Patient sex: M
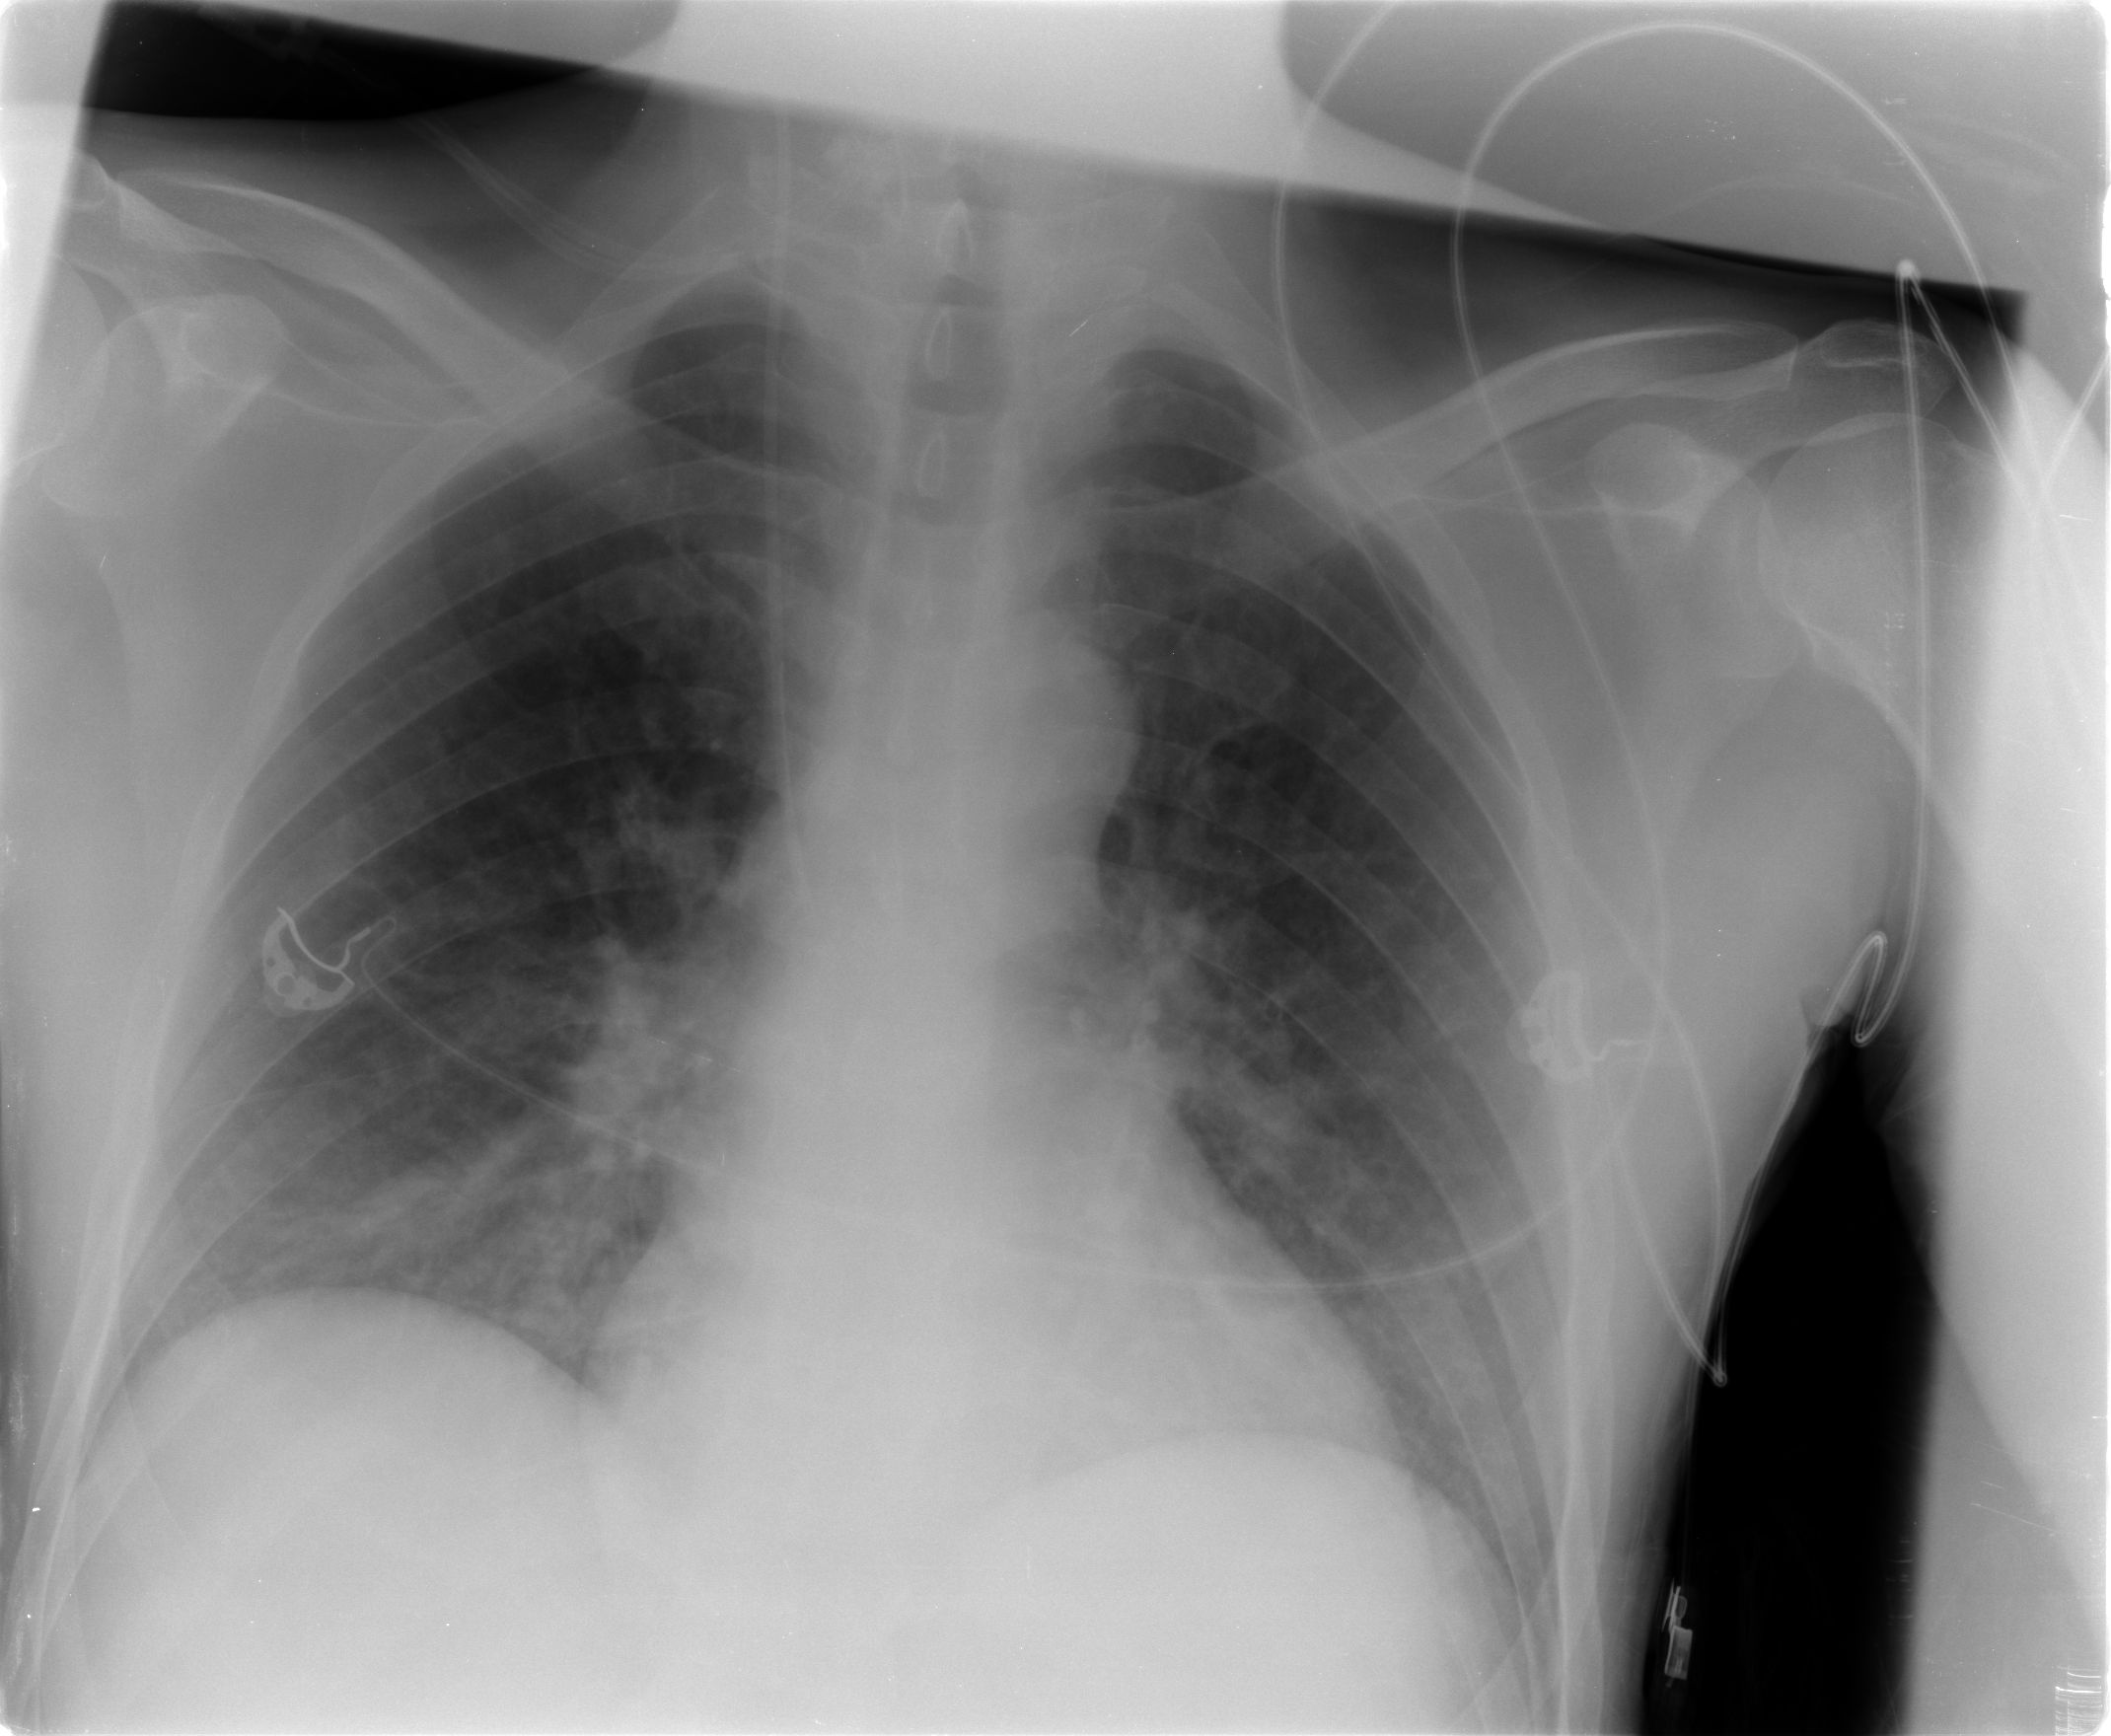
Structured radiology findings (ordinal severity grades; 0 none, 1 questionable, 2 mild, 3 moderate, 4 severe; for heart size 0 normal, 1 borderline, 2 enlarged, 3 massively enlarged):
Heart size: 0
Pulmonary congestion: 2
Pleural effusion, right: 0
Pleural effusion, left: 0
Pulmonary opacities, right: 0
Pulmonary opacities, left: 0
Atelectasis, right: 0
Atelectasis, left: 0